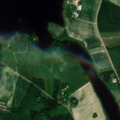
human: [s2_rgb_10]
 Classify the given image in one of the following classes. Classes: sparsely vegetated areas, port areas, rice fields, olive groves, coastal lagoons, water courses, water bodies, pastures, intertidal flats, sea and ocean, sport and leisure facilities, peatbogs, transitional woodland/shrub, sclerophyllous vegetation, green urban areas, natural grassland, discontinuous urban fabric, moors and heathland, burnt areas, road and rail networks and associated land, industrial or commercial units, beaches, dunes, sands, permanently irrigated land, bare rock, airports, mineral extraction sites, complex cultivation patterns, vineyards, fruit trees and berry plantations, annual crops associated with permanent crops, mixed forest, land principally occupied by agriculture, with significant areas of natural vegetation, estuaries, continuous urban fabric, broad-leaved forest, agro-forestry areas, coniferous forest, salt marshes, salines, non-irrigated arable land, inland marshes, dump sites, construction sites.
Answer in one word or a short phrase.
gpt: non-irrigated arable land, land principally occupied by agriculture, with significant areas of natural vegetation, mixed forest, water bodies